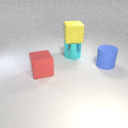
large cyan metal cylinder below large yellow rubber cube